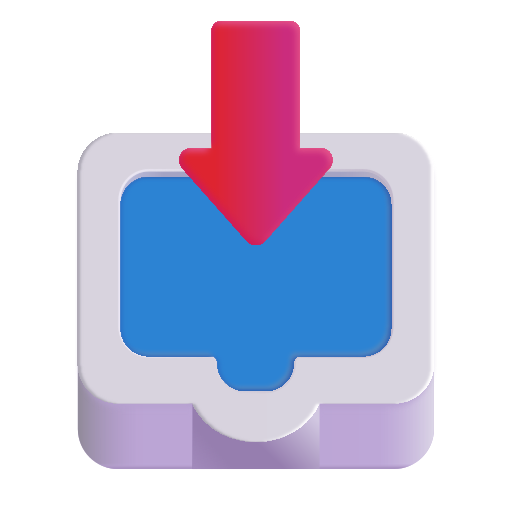
inbox tray color